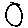
Label: circle